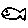
Label: fish